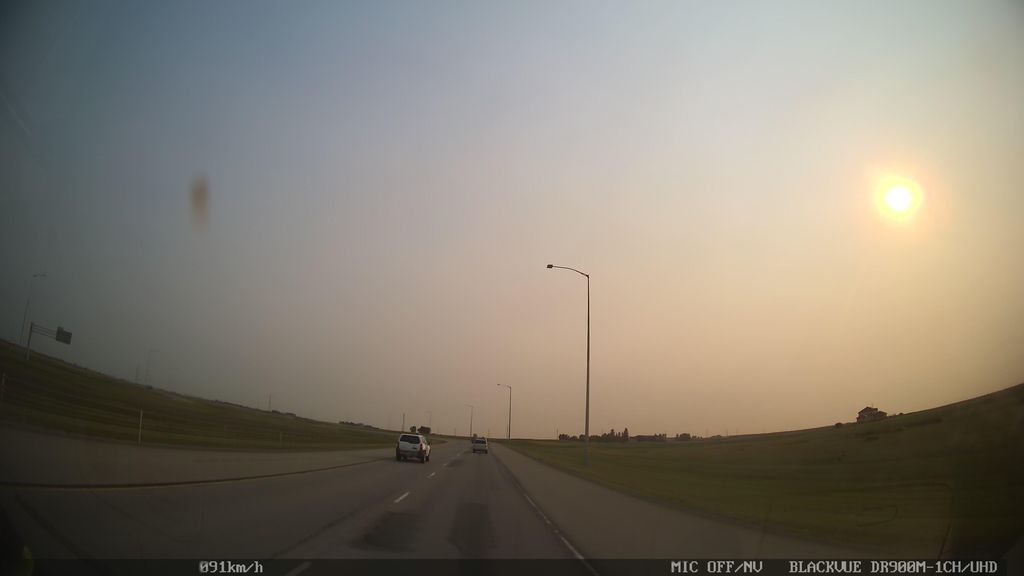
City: calgary